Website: walmart
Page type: order-returns
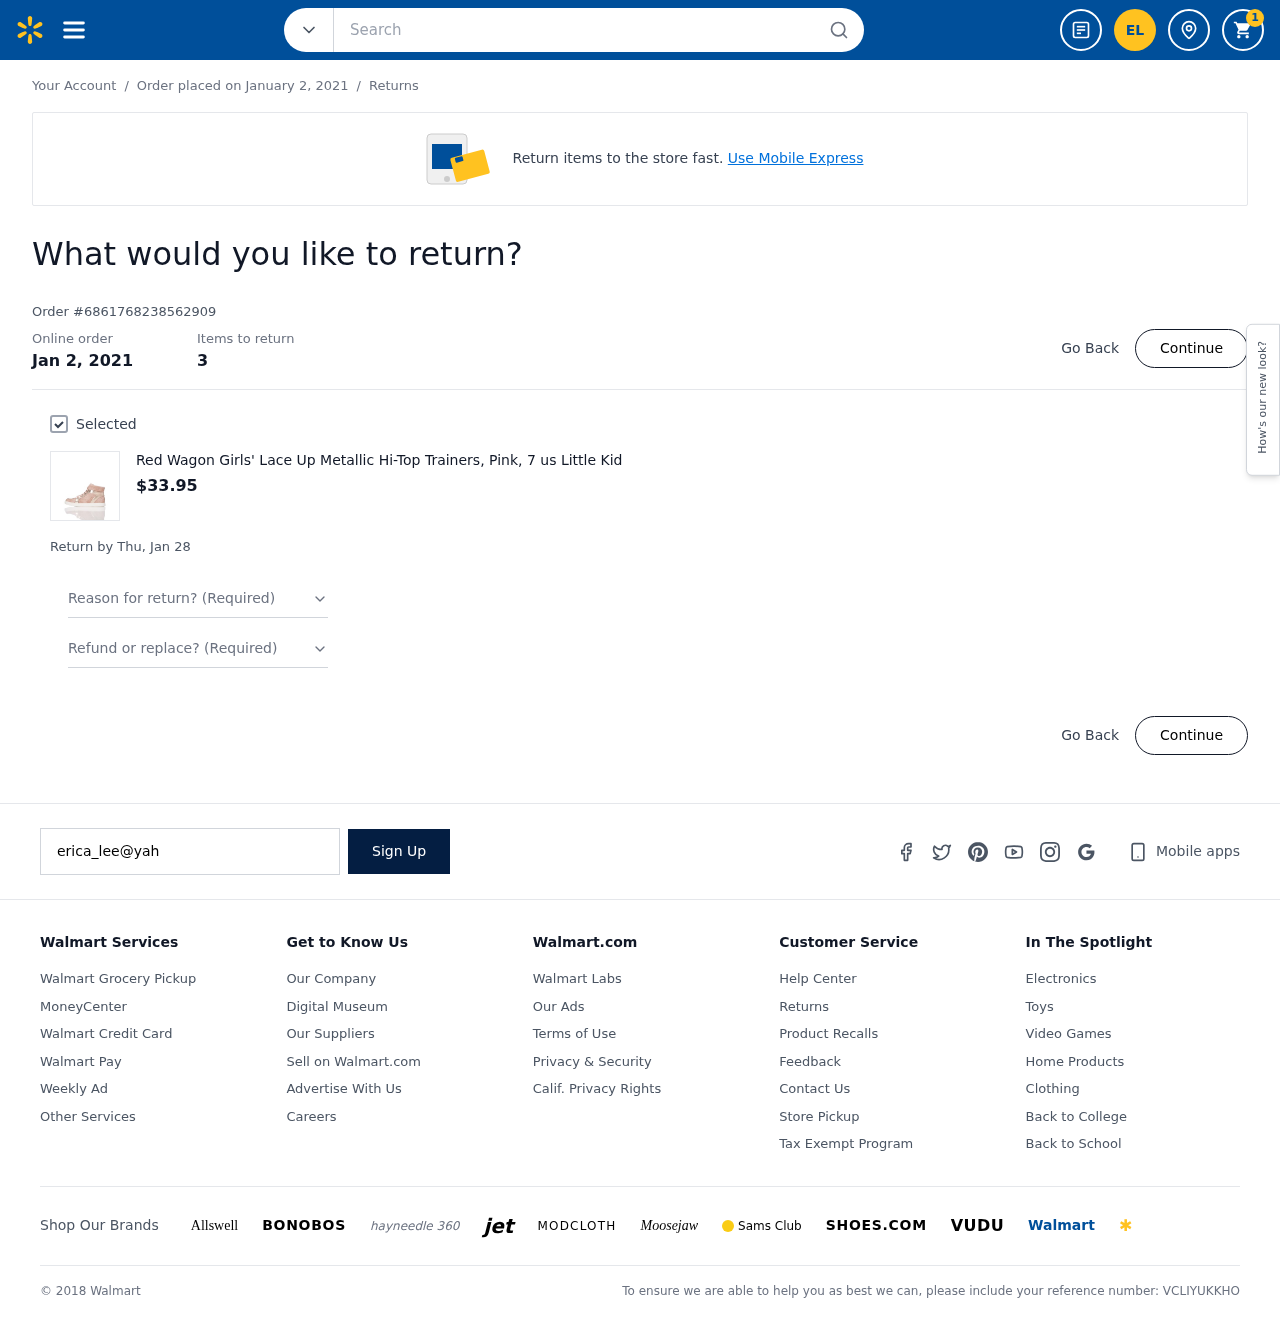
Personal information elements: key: PII_EMAIL
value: erica_lee@yahoo.com
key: PII_INITIALS
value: EL
Product elements: key: PRODUCT1_NAME
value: Red Wagon Girls' Lace Up Metallic Hi-Top Trainers, Pink, 7 us Little Kid
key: PRODUCT1_PRICE
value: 33.95
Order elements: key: ORDER_NUM_ITEMS
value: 1
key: ORDER_DATE
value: Jan 2, 2021
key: ORDER_DATE
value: Order placed on January 2, 2021
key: ORDER_ID
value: Order #6861768238562909
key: ORDER_NUM_ITEMS
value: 3
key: ORDER_RETURN_BY_DATE
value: Return by Thu, Jan 28
Search elements: key: HEADER_SEARCH
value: Search